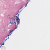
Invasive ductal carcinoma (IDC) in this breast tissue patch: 0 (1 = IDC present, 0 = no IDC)